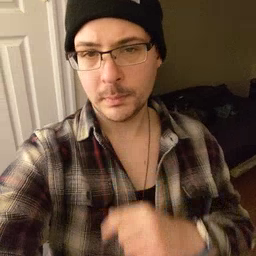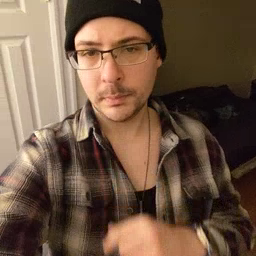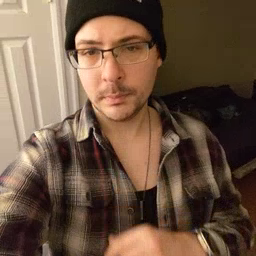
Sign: another